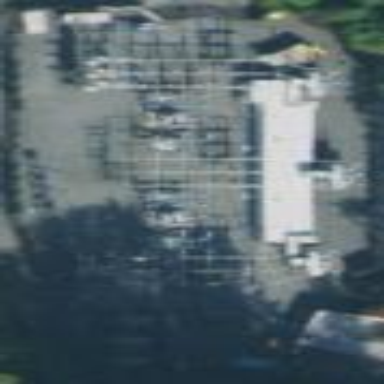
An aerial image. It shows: Distribution level power substation.